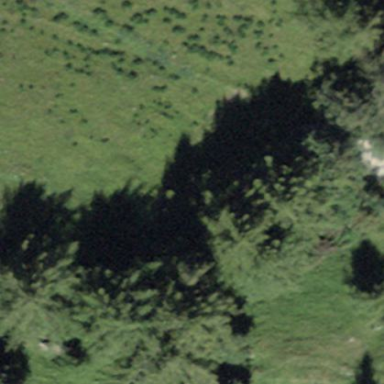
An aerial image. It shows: Forest area.